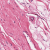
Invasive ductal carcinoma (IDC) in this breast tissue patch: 0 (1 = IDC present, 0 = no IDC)